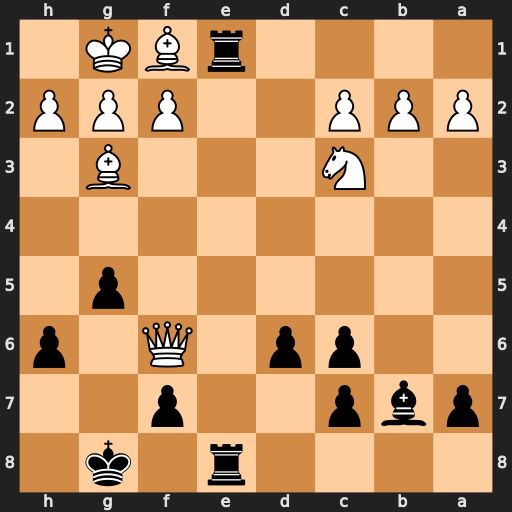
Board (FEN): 4r1k1/pbp2p2/2pp1Q1p/6p1/8/2N3B1/PPP2PPP/4rBK1
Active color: b
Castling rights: -
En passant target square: -
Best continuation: Rxf1+ Kxf1 Ba6+ Ne2 Rxe2